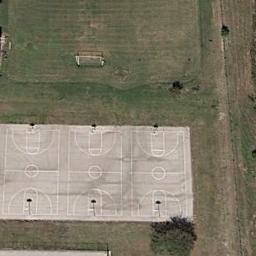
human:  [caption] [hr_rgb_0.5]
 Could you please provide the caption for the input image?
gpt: Three basketball courts on the lawn and a tree beside .

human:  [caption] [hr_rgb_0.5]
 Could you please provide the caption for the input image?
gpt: There are three basketball courts on the grass .

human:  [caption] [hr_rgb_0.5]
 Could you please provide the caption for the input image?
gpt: The three neatly arrayed basketball courts are on the bare lawn .

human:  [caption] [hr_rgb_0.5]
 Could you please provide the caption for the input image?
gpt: There are three basketball courts in the middle of grass next to a football field .

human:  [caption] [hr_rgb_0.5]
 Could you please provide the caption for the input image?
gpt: Three basketball courts are surrounded by grass .